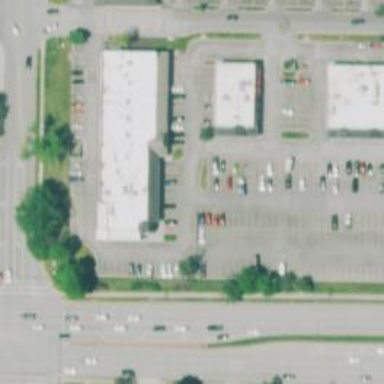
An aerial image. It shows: Parking space is available.